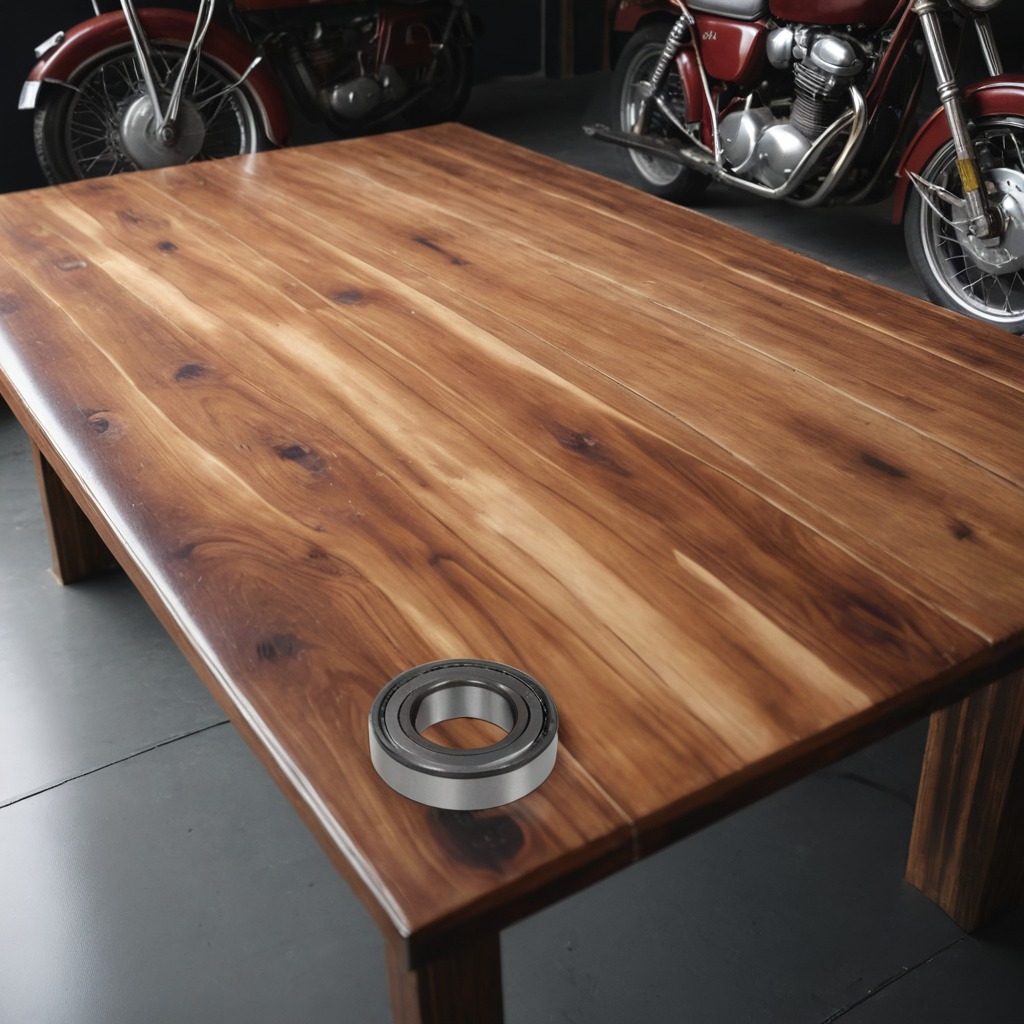
A metal ball bearing is lying on an oil-spilled wooden table in a vintage motorcycle garage.